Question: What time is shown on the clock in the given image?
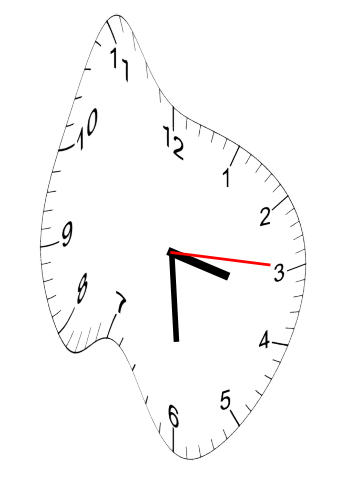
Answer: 03:29:15